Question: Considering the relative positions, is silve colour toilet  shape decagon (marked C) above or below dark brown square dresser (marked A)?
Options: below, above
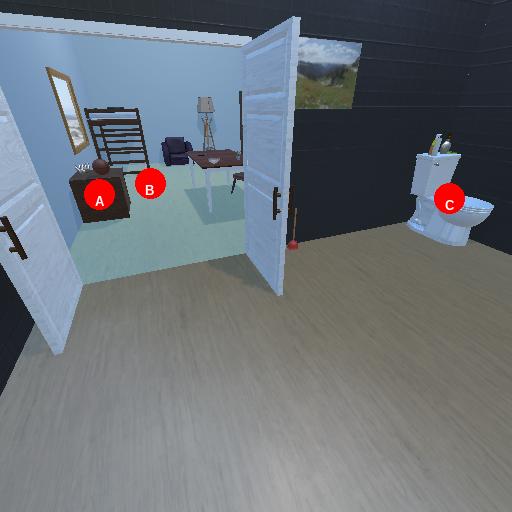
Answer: below